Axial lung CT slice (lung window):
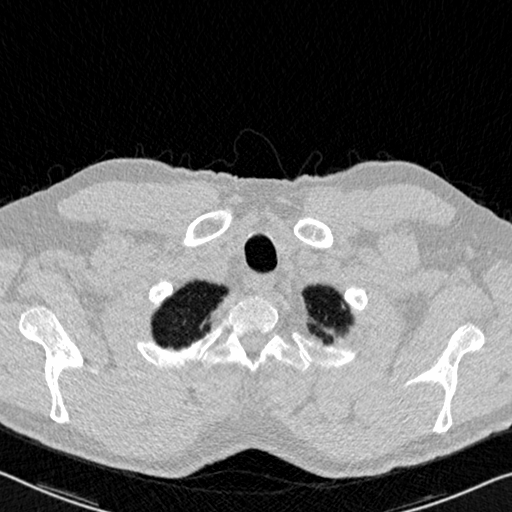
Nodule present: no